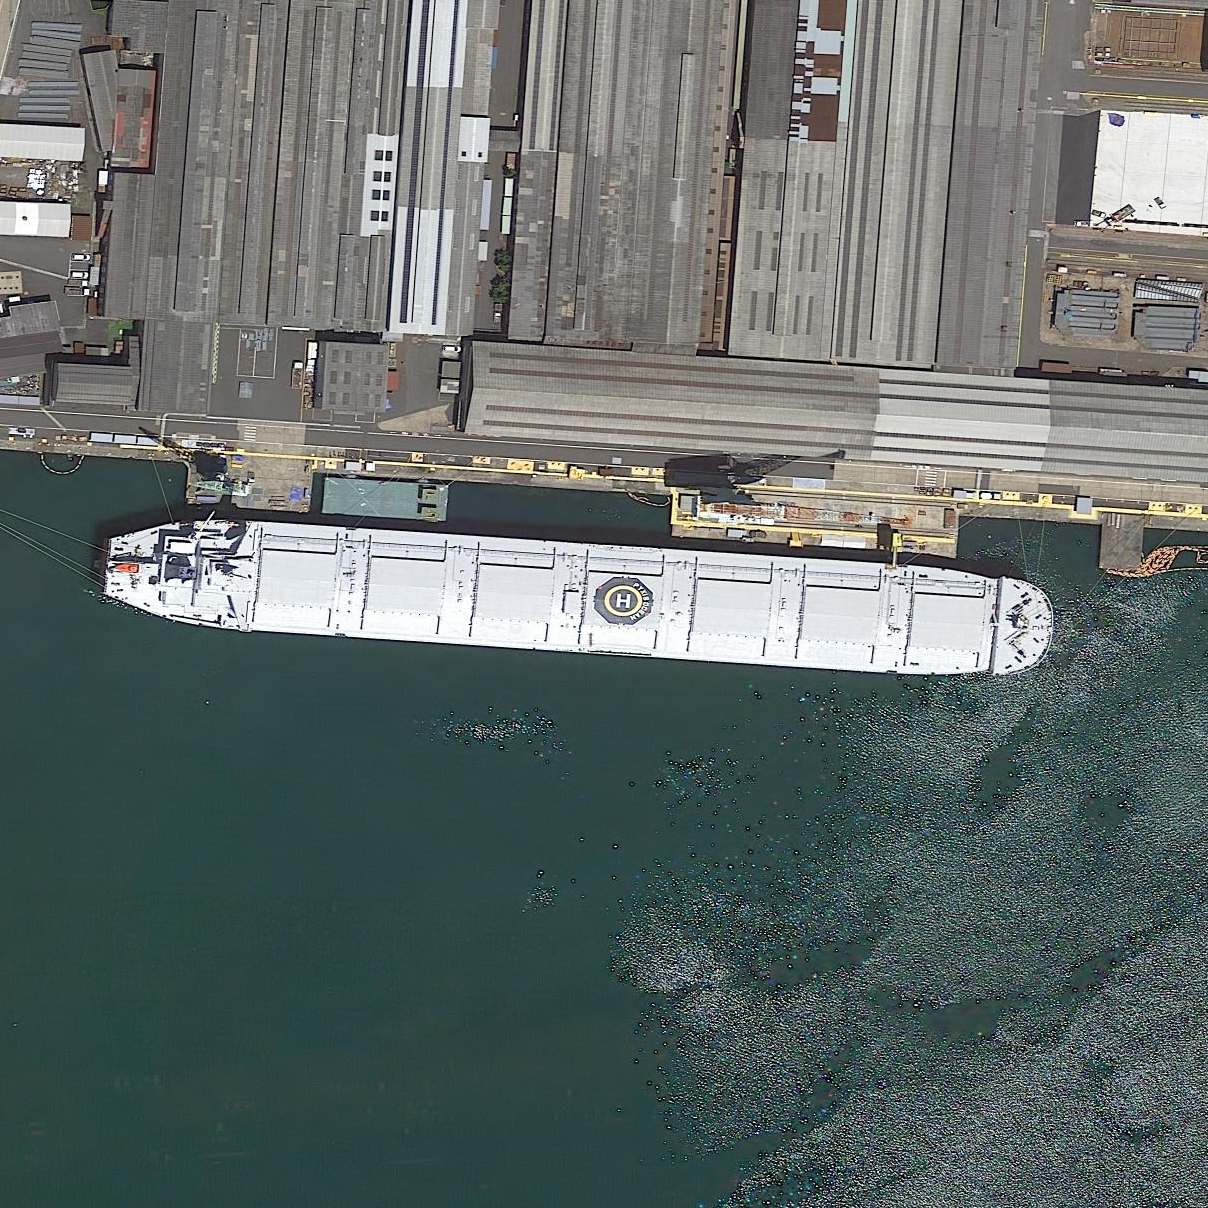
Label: civil